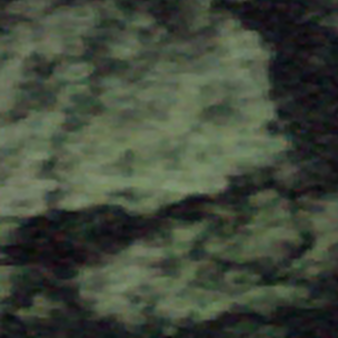
Label: other